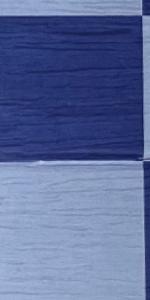
Label: Empty